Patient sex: M
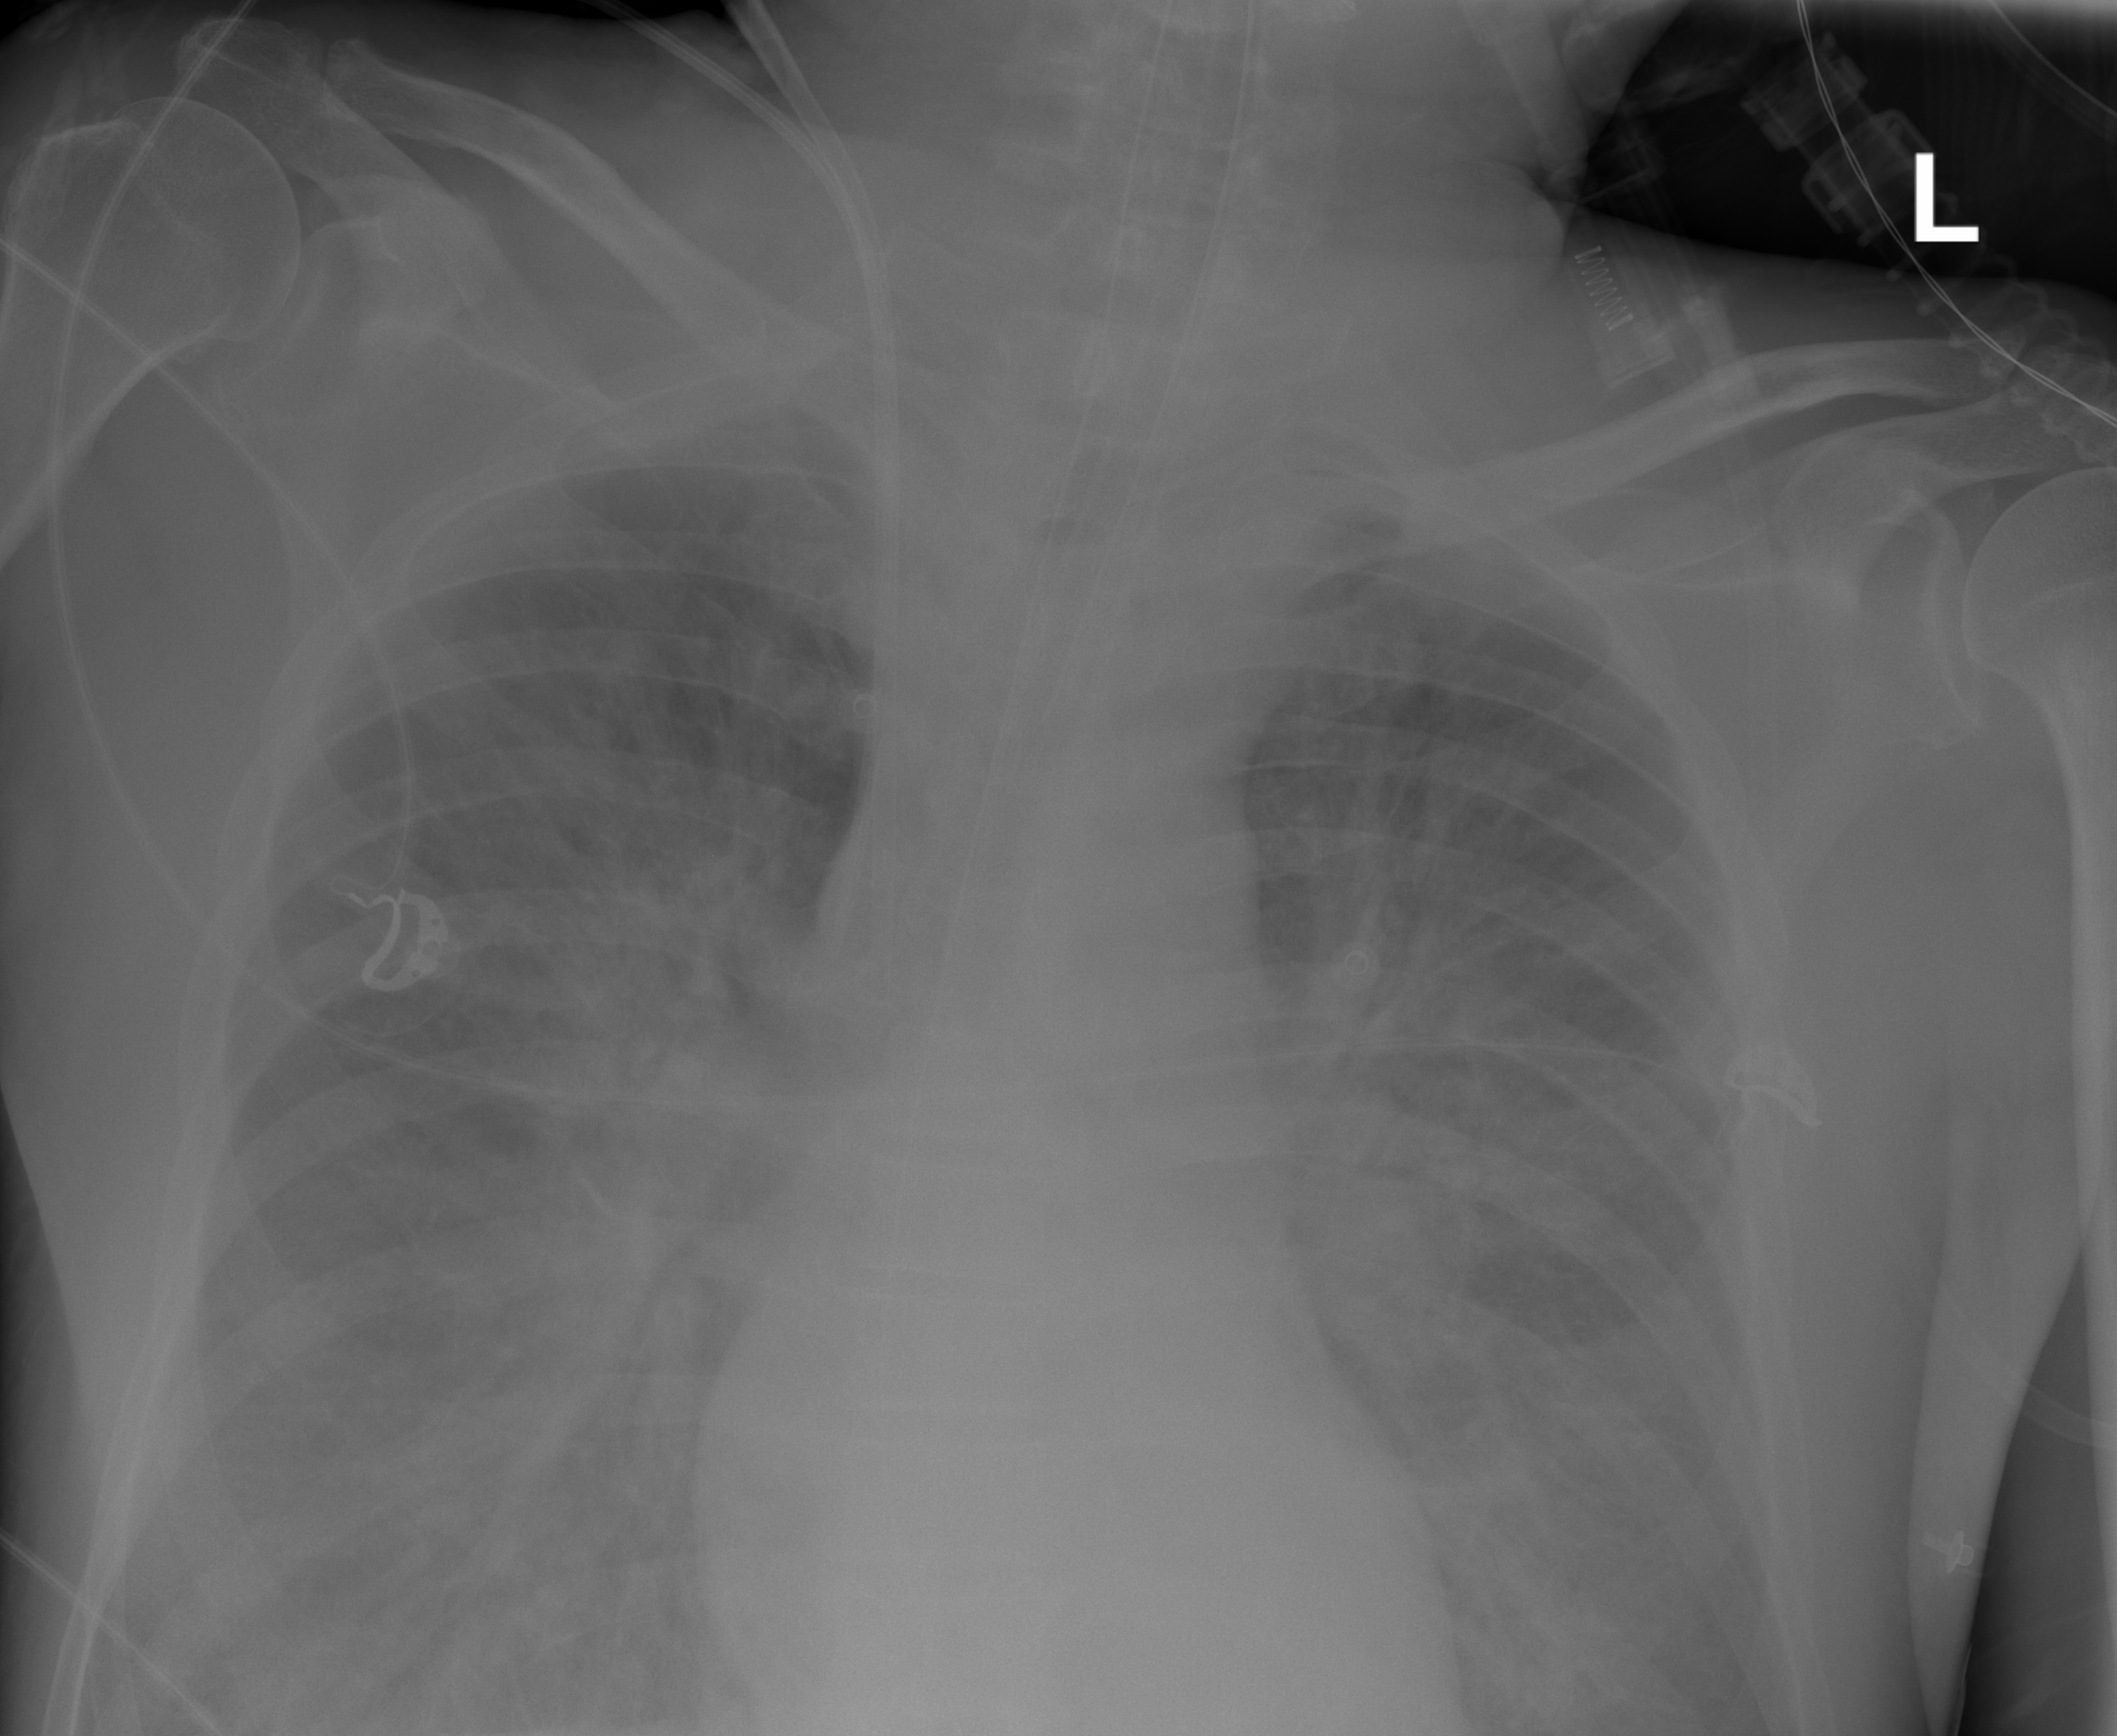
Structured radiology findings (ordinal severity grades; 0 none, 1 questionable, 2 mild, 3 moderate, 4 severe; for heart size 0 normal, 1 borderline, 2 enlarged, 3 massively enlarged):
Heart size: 0
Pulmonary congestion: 3
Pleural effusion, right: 0
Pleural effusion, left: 1
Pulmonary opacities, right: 3
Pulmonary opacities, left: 3
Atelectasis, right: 2
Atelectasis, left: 2